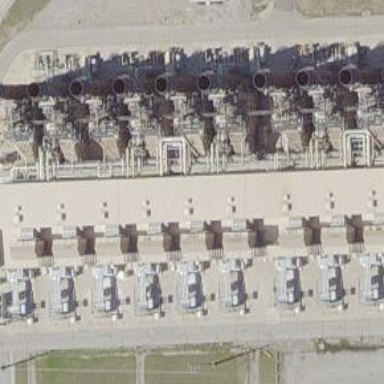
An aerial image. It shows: Gas turbine generator is in use.